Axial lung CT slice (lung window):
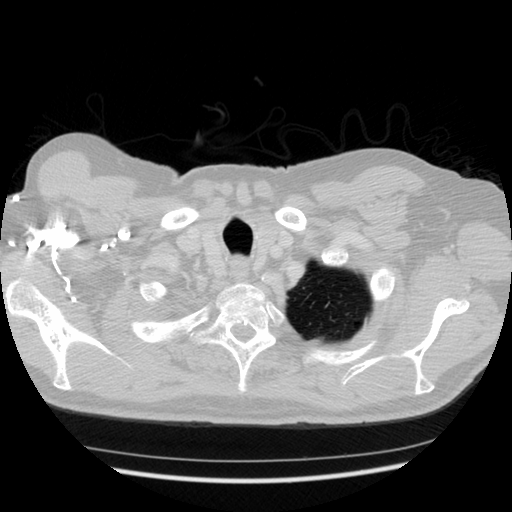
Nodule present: no